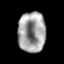
Tissue: prostate
Cell type: Epithelial cells
Senescence score: 0.3343
Nuclear area (px): 1099
Mean DAPI intensity: 159.187